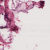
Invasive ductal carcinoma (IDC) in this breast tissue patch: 0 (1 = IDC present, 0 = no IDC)